Question: Hello i need to add custom cell accessoryView in my app.
Here is my code for custom cellAccessorView.
'''
self.viewOfAccessory = [[UIView alloc] initWithFrame:CGRectMake(0, 0, 70, 55)];
self.lblDay.text = @"Monday";
[self.viewOfAccessory addSubview:self.lblDay];
cell.accessoryView = self.viewOfAccessory;
'''
However it showing only in first row. Not in every row of tableView.
I want to do like following pic.

How can i do it?
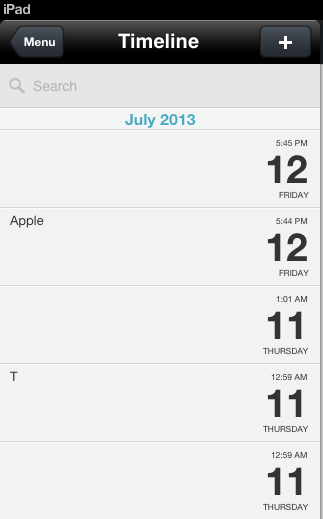
Answer: A view can only be added in one place. You are using the 'self.viewOfAccessory' property to define what you want shown and then trying to add it to all of your cells. However, 'self.viewOfAccessory' will only show up in one place. If you add it somewhere else (i.e. another row) it will just be moved. You need to be creating separate views and adding them to each cell.